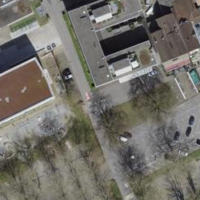
EUNIS habitat code: 54
Species observed at this site:
Aglais io